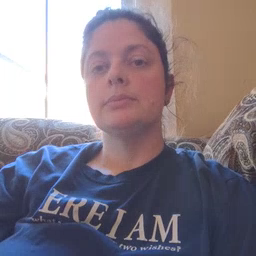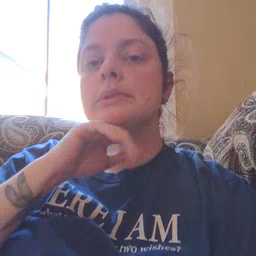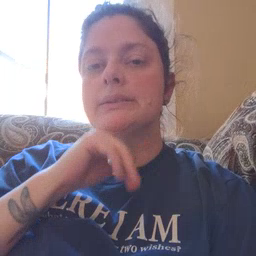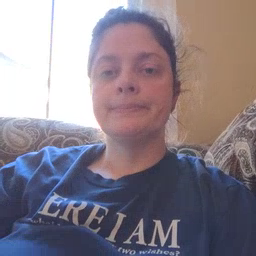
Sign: pig